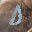
Label: 0